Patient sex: M
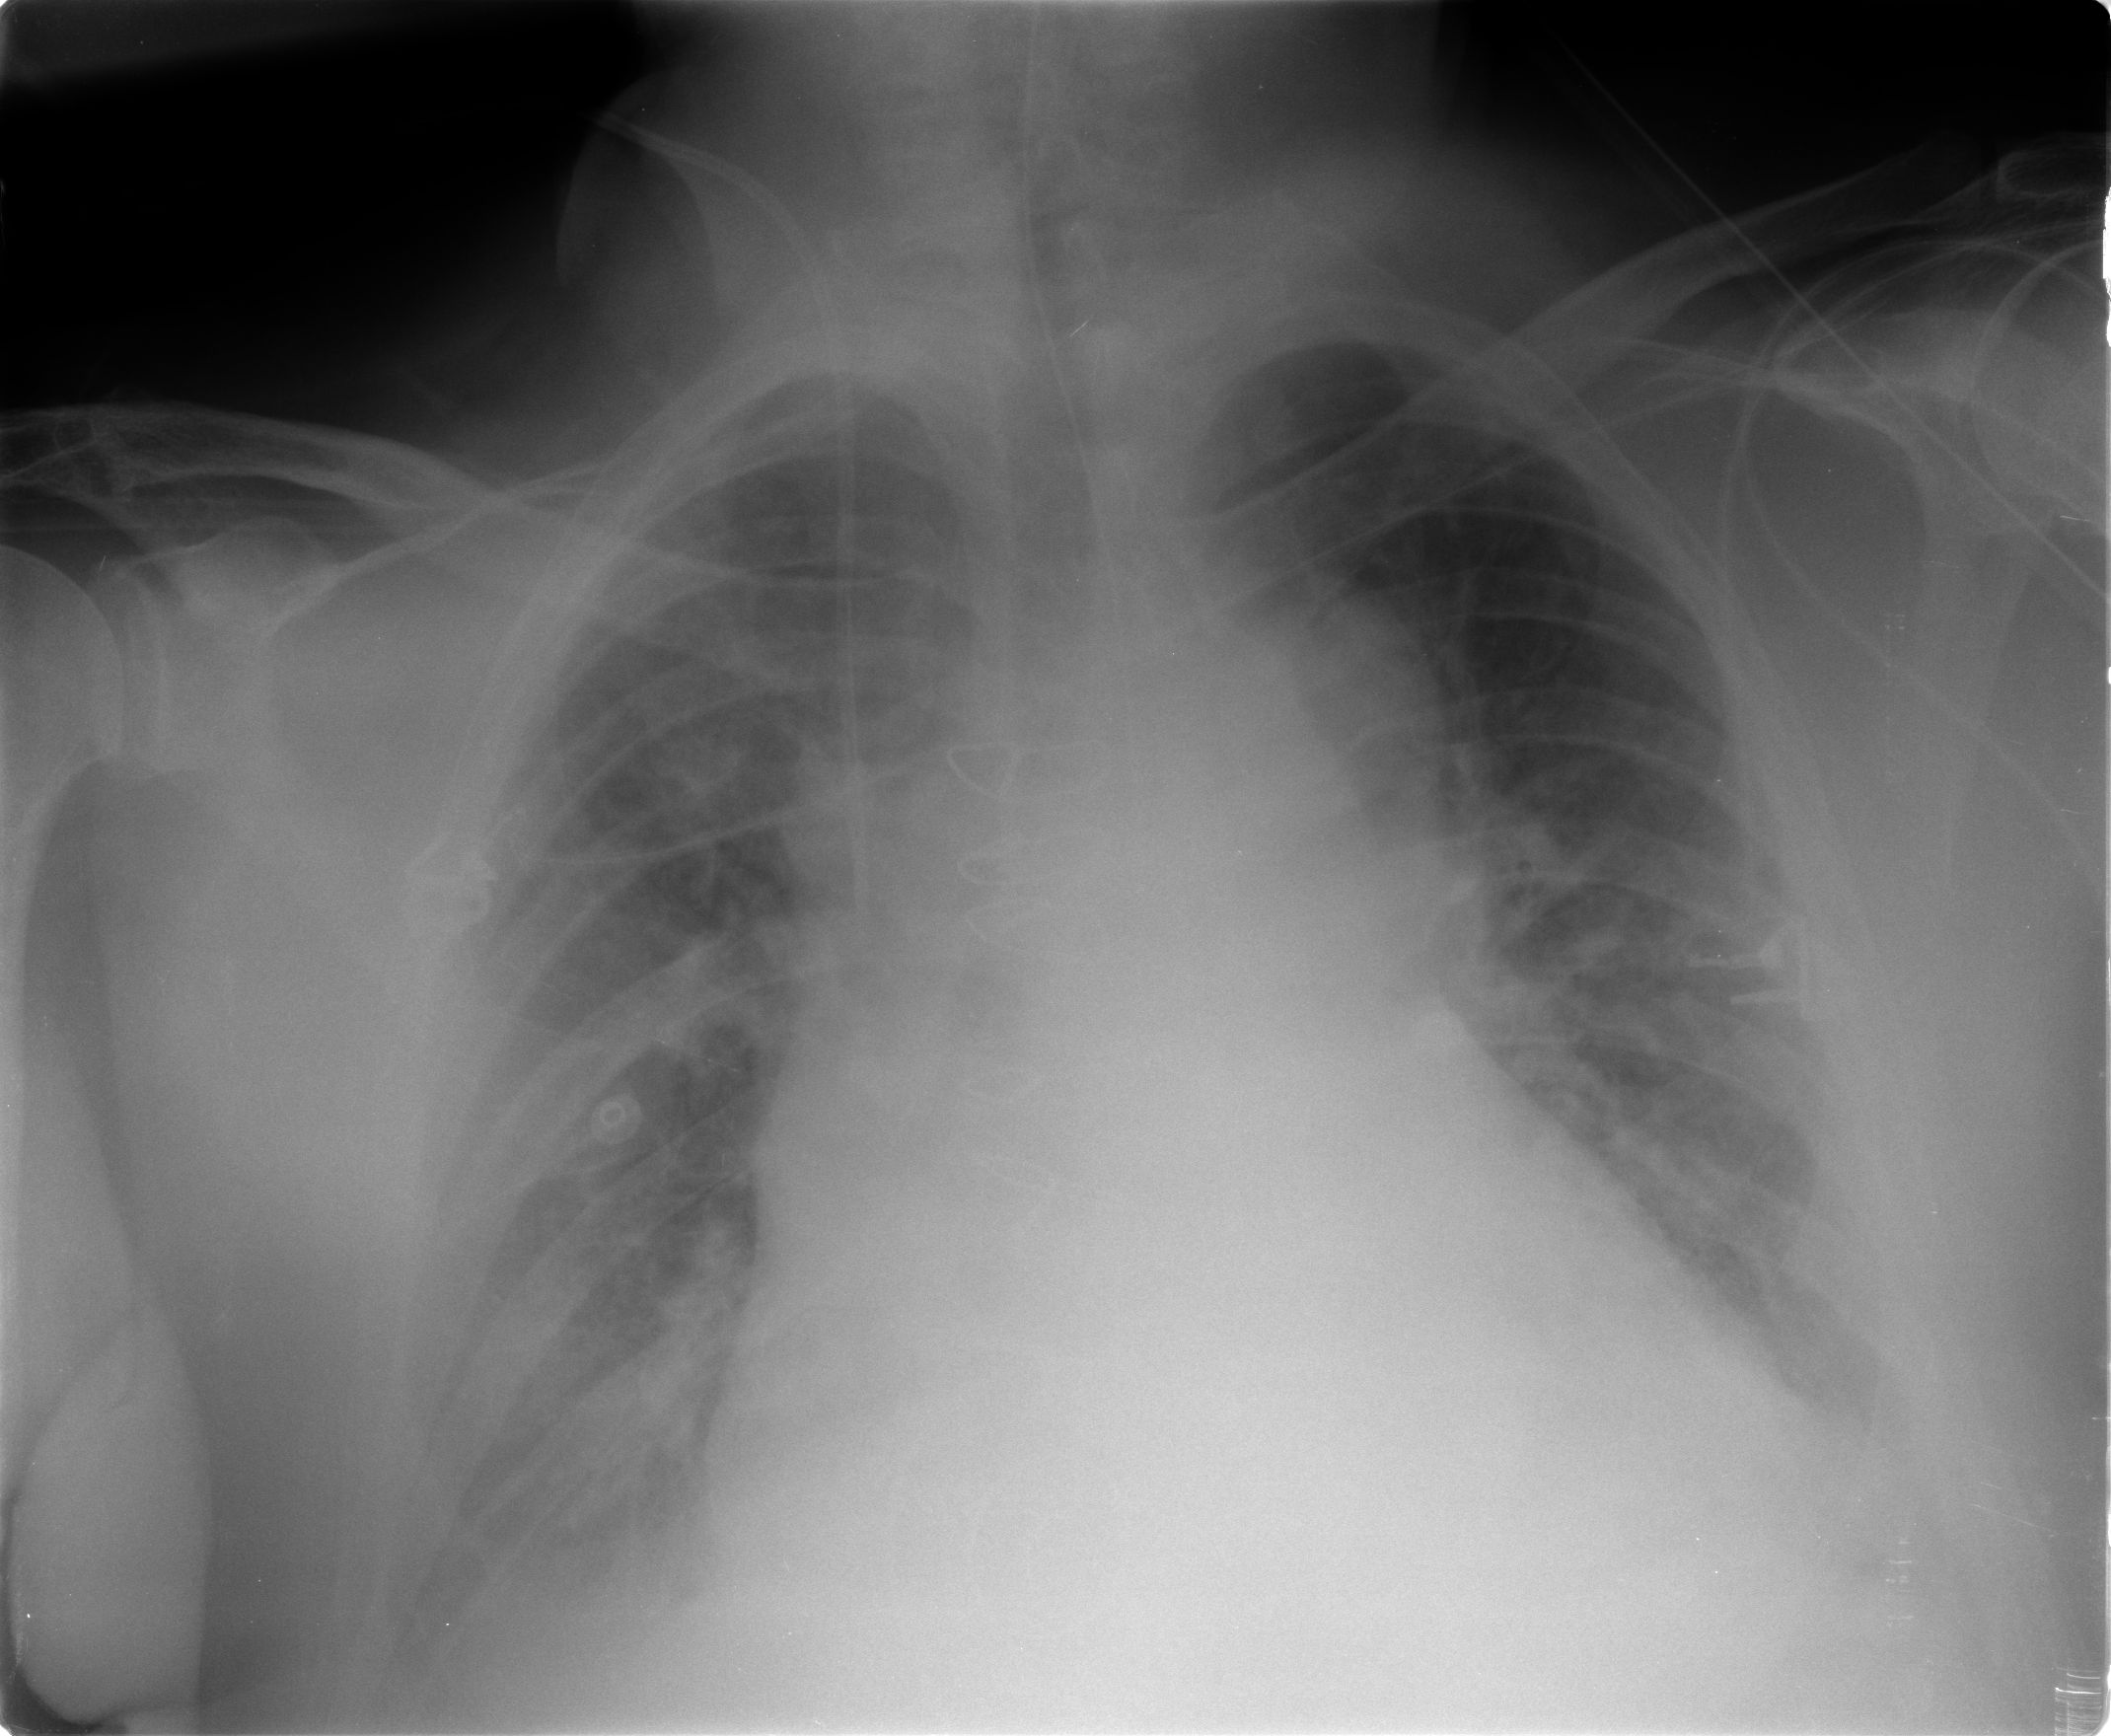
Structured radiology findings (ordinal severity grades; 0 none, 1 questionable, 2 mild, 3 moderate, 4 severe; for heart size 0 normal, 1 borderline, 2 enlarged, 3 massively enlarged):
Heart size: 2
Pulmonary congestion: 3
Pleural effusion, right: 1
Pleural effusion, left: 1
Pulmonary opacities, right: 2
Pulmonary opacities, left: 1
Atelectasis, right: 2
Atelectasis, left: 2